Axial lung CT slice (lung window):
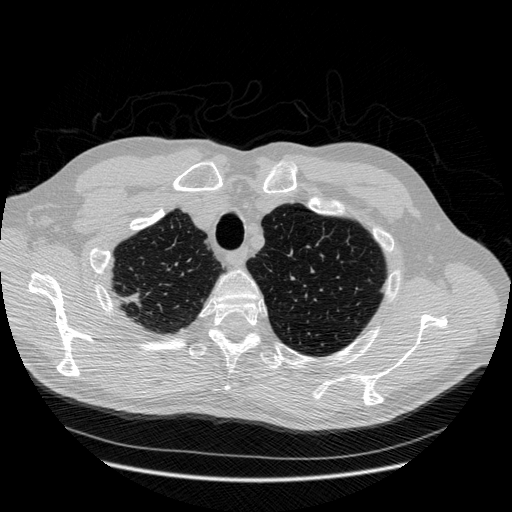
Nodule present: no